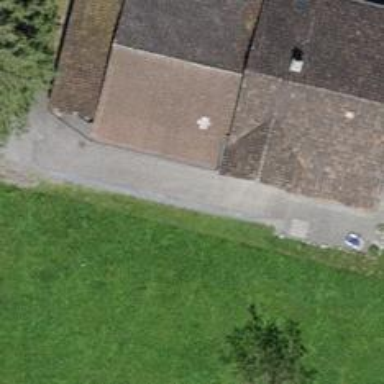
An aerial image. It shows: Farm building.